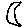
Label: moon